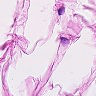
Metastatic tissue present: no